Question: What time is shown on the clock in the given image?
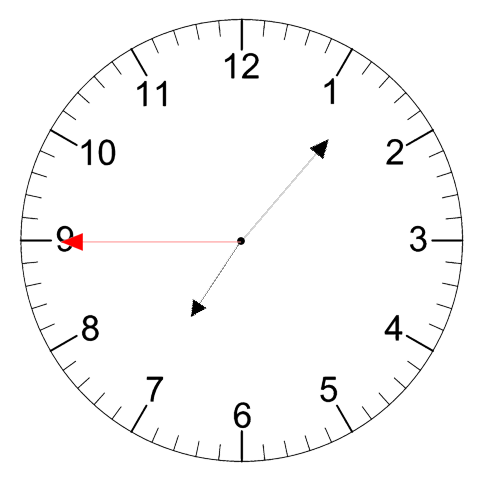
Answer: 07:06:45